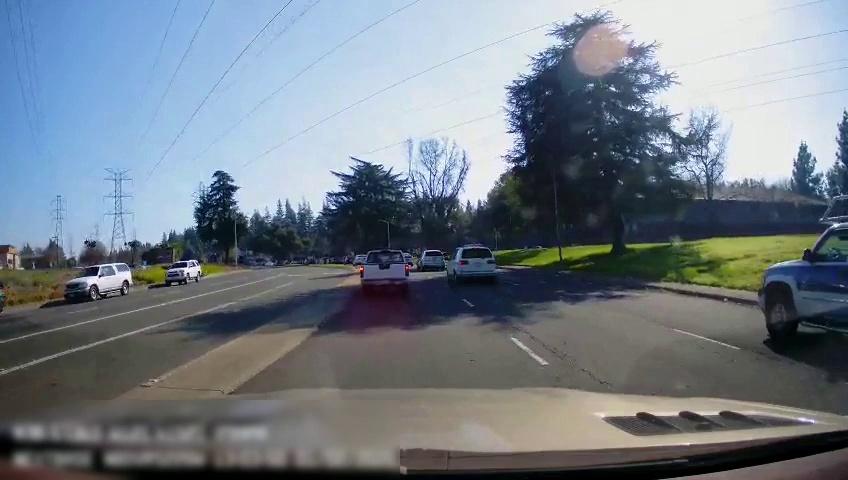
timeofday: Day
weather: Sunny
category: Drivable Space
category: Drivable Space
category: Vehicles | Car
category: Vehicles | SUV
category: Vehicles | SUV
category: Vehicles | Truck
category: Vehicles | Truck
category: Vehicles | Van
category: Vehicles | SUV
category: Vehicles | Car
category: Vehicles | Car
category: Lanes | Opposite Lane
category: Lanes | Opposite Lane
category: Lanes | Current Lane
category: Lanes | Current Lane